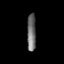
Tissue: lung
Cell type: Endothelial cells
Senescence score: 0.5747
Nuclear area (px): 326
Mean DAPI intensity: 109.028